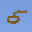
Label: 5